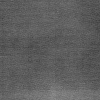
Atmospheric dust classification: dusty